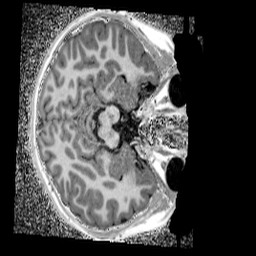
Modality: UNIT1_denoised
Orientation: axial
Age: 13
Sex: female
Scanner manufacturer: siemens
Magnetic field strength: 3 T
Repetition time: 4 s
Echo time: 0.00299 s